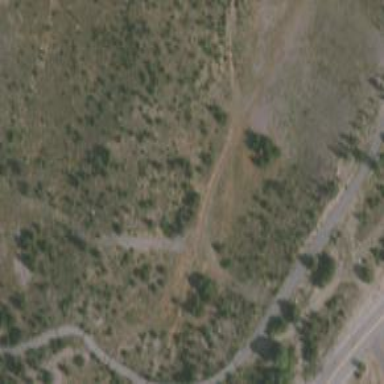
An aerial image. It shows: Disc golf hole.